Question: I am drawing a schema to represent the relation among my objects... For instance, the following schema shows that an object 'A' is a pair of an object 'B' and an object 'C'.
Now I want to represent an object 'D', which is a list of 'A', I just don't know how to draw the arrow between 'A' and 'D'...
Could anyone help?

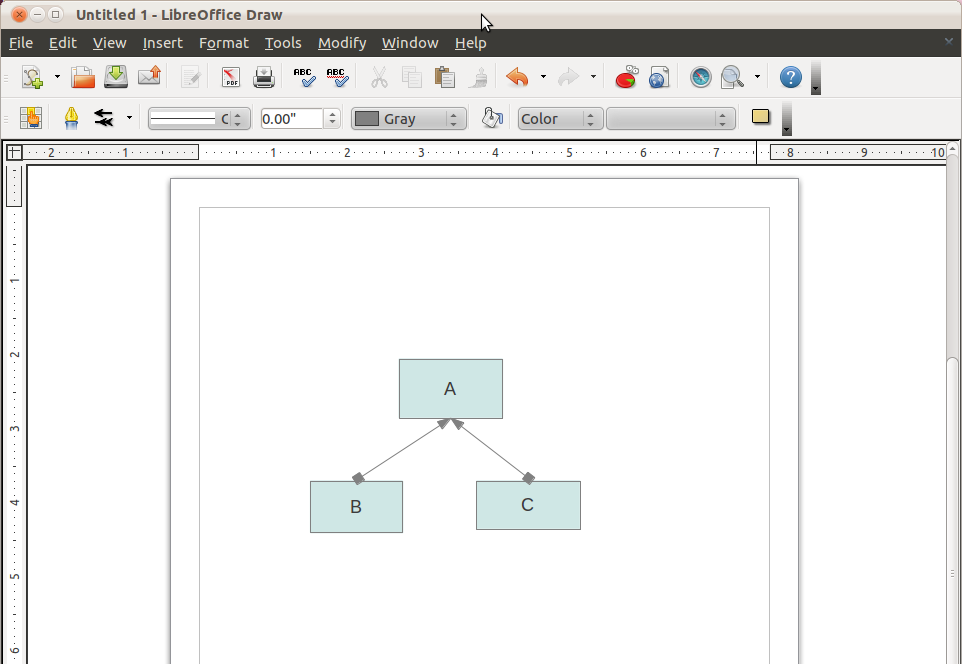
Answer: Since it is a 1 to N relation, write a line from D to A with an aggregation or composition symbol (open/closed diamond symbol).
Write at the A side * (meaning 0..n) or 1..n if there needs to be at least one element in the list.
See <URL> for an example, search for the Flight and Plane class diagram about halfway the document.